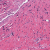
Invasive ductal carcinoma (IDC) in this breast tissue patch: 0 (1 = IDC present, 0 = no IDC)